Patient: sex M, age 71
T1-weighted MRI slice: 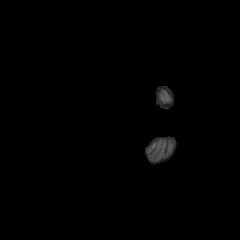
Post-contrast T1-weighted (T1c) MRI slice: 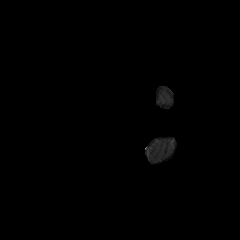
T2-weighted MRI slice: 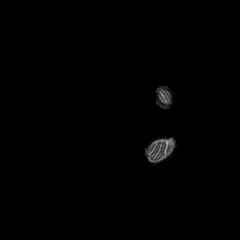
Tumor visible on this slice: no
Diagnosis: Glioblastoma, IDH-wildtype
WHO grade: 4